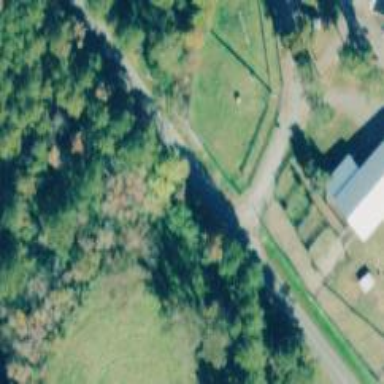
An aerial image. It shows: Culvert tunnel.